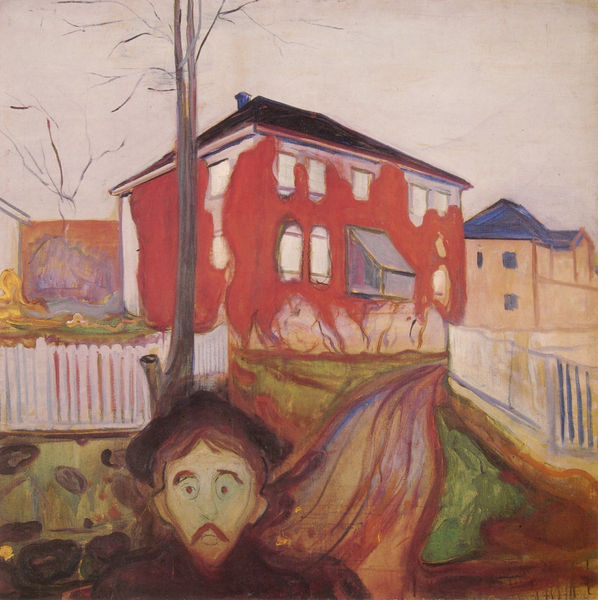
Titel: Roter Wilder Wein
Künstler: Edvard Munch
Standort: Oslo
Institution: Munch-Museet
Schlagwörter: baum, blau, himmel, kopf, mann, weiß, bäume, grün, landschaft, ocker, stadt, äste, braun, bunt, fenster, hut, mund, schwarz, strasse, blick, dach, gebäude, haus, rot, weg, wiese, zaun, beige, expressionismus, malerei, bart, mütze, schnurrbart, augen, blass, entsetzen, gesicht, mensch, stein, steine, porträt, ast, baumstamm, erde, häuser, stamm, zweige, pfad, boden, frontal, ohren, kamin, rund, schornstein, farbig, fassade, moderne, dorf, dächer, violett, kahl, herbst, lattenzaun, winter, zäune, ausdruck, auto, angst, gris, homme, moustache, verfall, erker, munch, blanc, chapeau, norwegen, spitzbart, edvard munch, verschwommen, maison, putz, portikus, blanche, rouge, fenetre, arbre, ciel, verformt, blaues dach, ville, bleu, marc, dorfstrasse, van gogh, fauve, chemin, jardin, edward, rue, route, fremder, cloture, barriere, aufgerissene augen, edvard, haie, rotes haus, schnurrmart, voie